Field crop: maize
Growth stage: 2
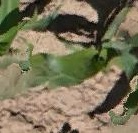
Species: maize